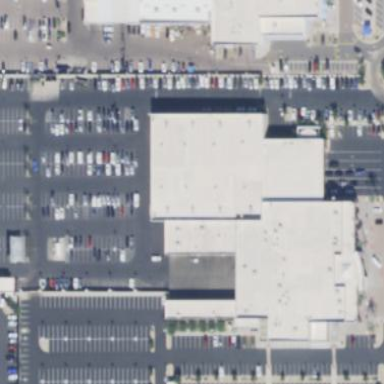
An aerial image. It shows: Commercial building with car shop that offers car sales.